Question: I'm having some trouble with the titles of my pages.

'''
$items['mymodule/admin'] = array(
'title' => 'Administrate',
'page callback' => 'mymodule_admin_home',
'access arguments' => array('access content'),
'type' => MENU_NORMAL_ITEM,
// ...
);
$items['mymodule/admin/settings/english'] = array(
'title' => 'English Settings',
'page callback' => 'drupal_get_form',
'page arguments' => 'mymodule_makeEnglishSettingsForm',
'type' => MENU_DEFAULT_LOCAL_TASK,
);
'''
The title I set for my page in my 'hook_menu' module doesn't stick, instead, it sets the title to it's parent-most item. I know that I can use 'drupal_set_title($my-new-title)' to fix it. But why is this misbehaving? What did I do wrong?
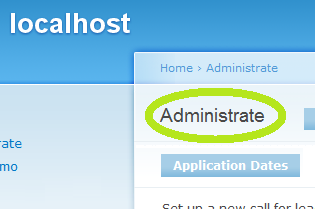
Answer: ITs problem with the cache, either you can clear the cache by navigating to admin/settings/performance or use cache_clear method.